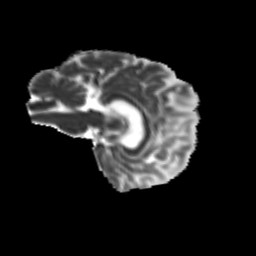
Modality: MD
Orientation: sagittal
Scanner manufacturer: siemens
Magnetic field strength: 3 T
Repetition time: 9.2 s
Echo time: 0.084 s